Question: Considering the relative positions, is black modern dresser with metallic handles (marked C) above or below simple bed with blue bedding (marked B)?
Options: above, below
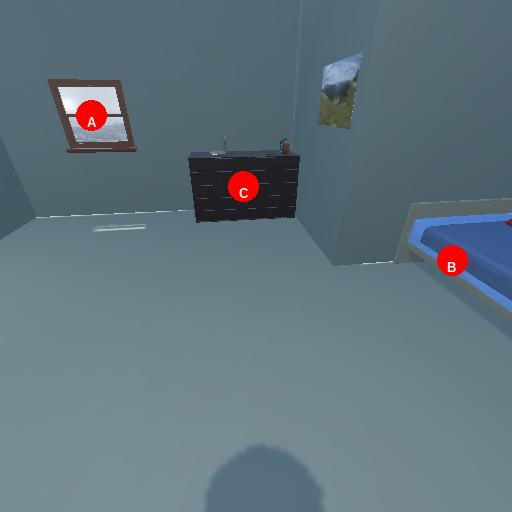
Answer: above